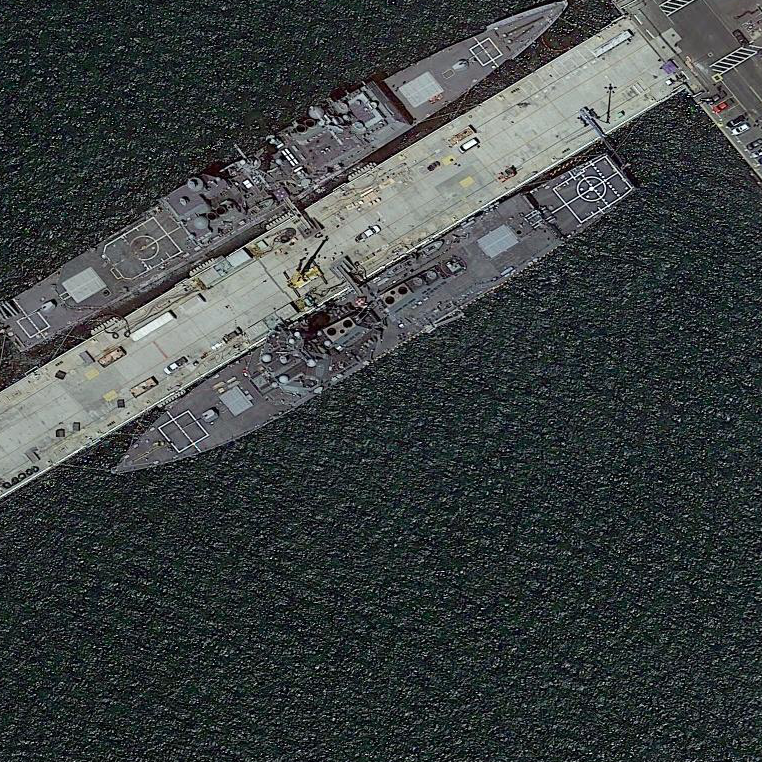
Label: destroyer